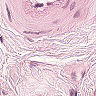
Metastatic tissue present: no